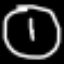
Label: clock